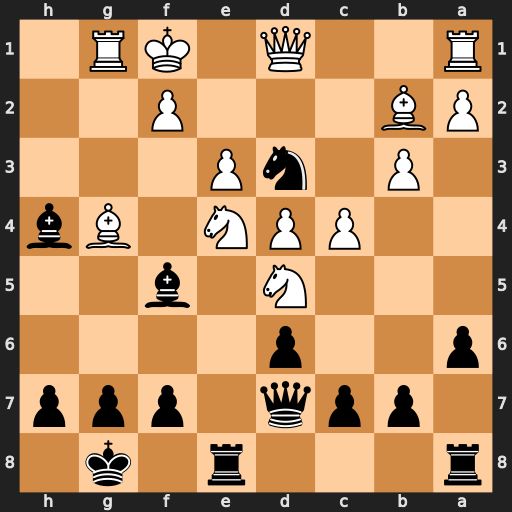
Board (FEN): r3r1k1/1ppq1ppp/p2p4/3N1b2/2PPN1Bb/1P1nP3/PB3P2/R2Q1KR1
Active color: b
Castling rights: -
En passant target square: -
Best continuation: Rxe4 Nf6+ Bxf6 Bxf5 Qxf5